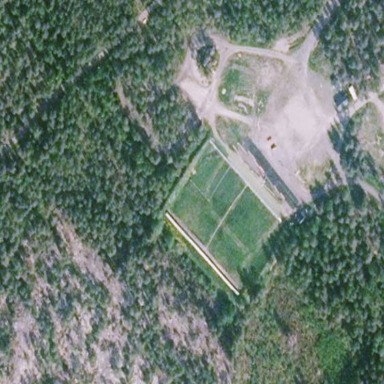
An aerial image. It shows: Shooting sport pitch.